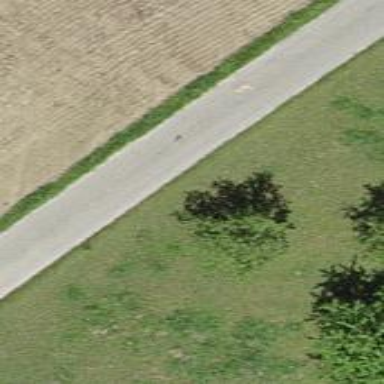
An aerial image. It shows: Well-maintained track road of grade 1.